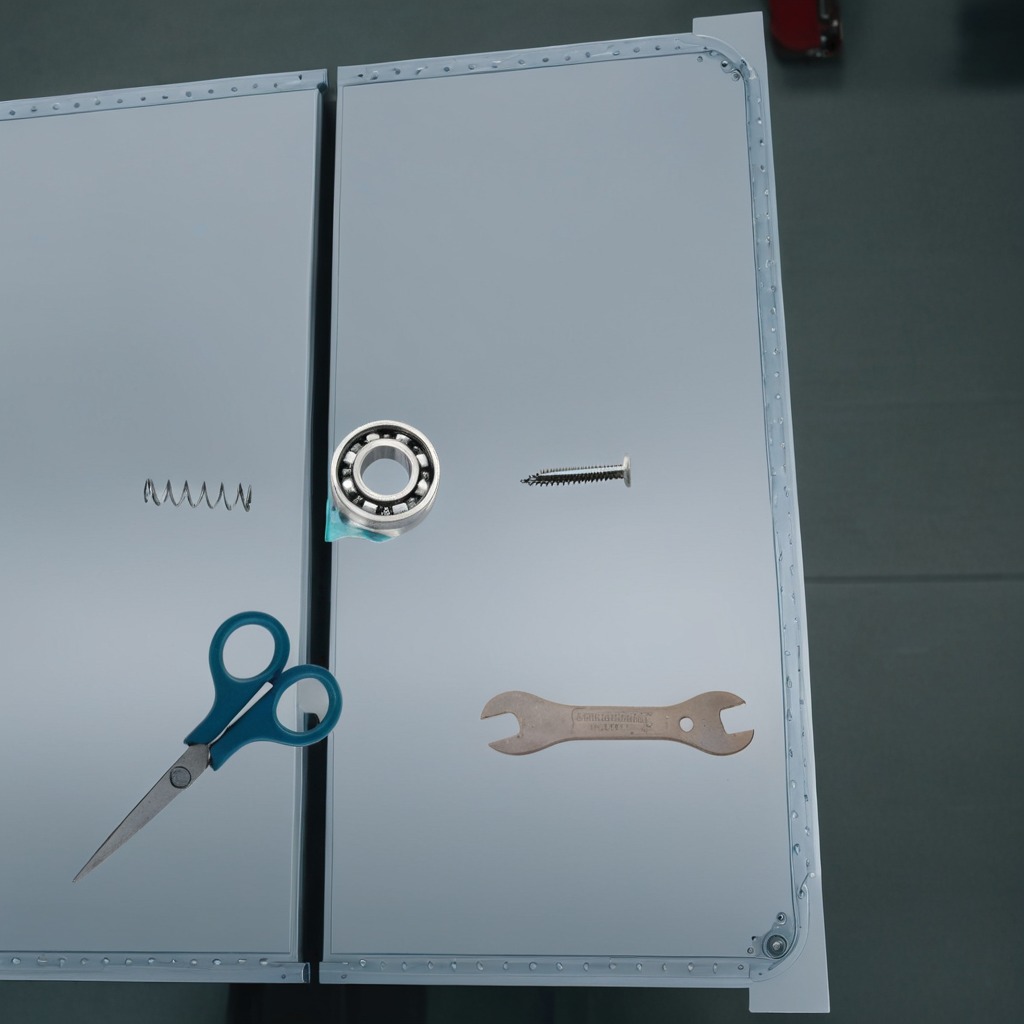
A ball bearing, a machine screw, a coiled metal spring, a pair of scissors, and a wrench are lying on the toolbox surface.